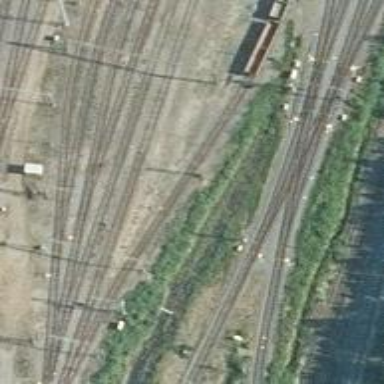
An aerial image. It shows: Rail yard with electrified contact lines for the trains.